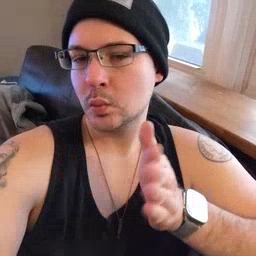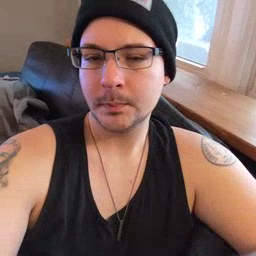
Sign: bedroom